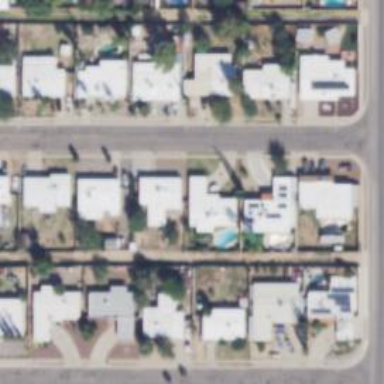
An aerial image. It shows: Alley classified as service road.